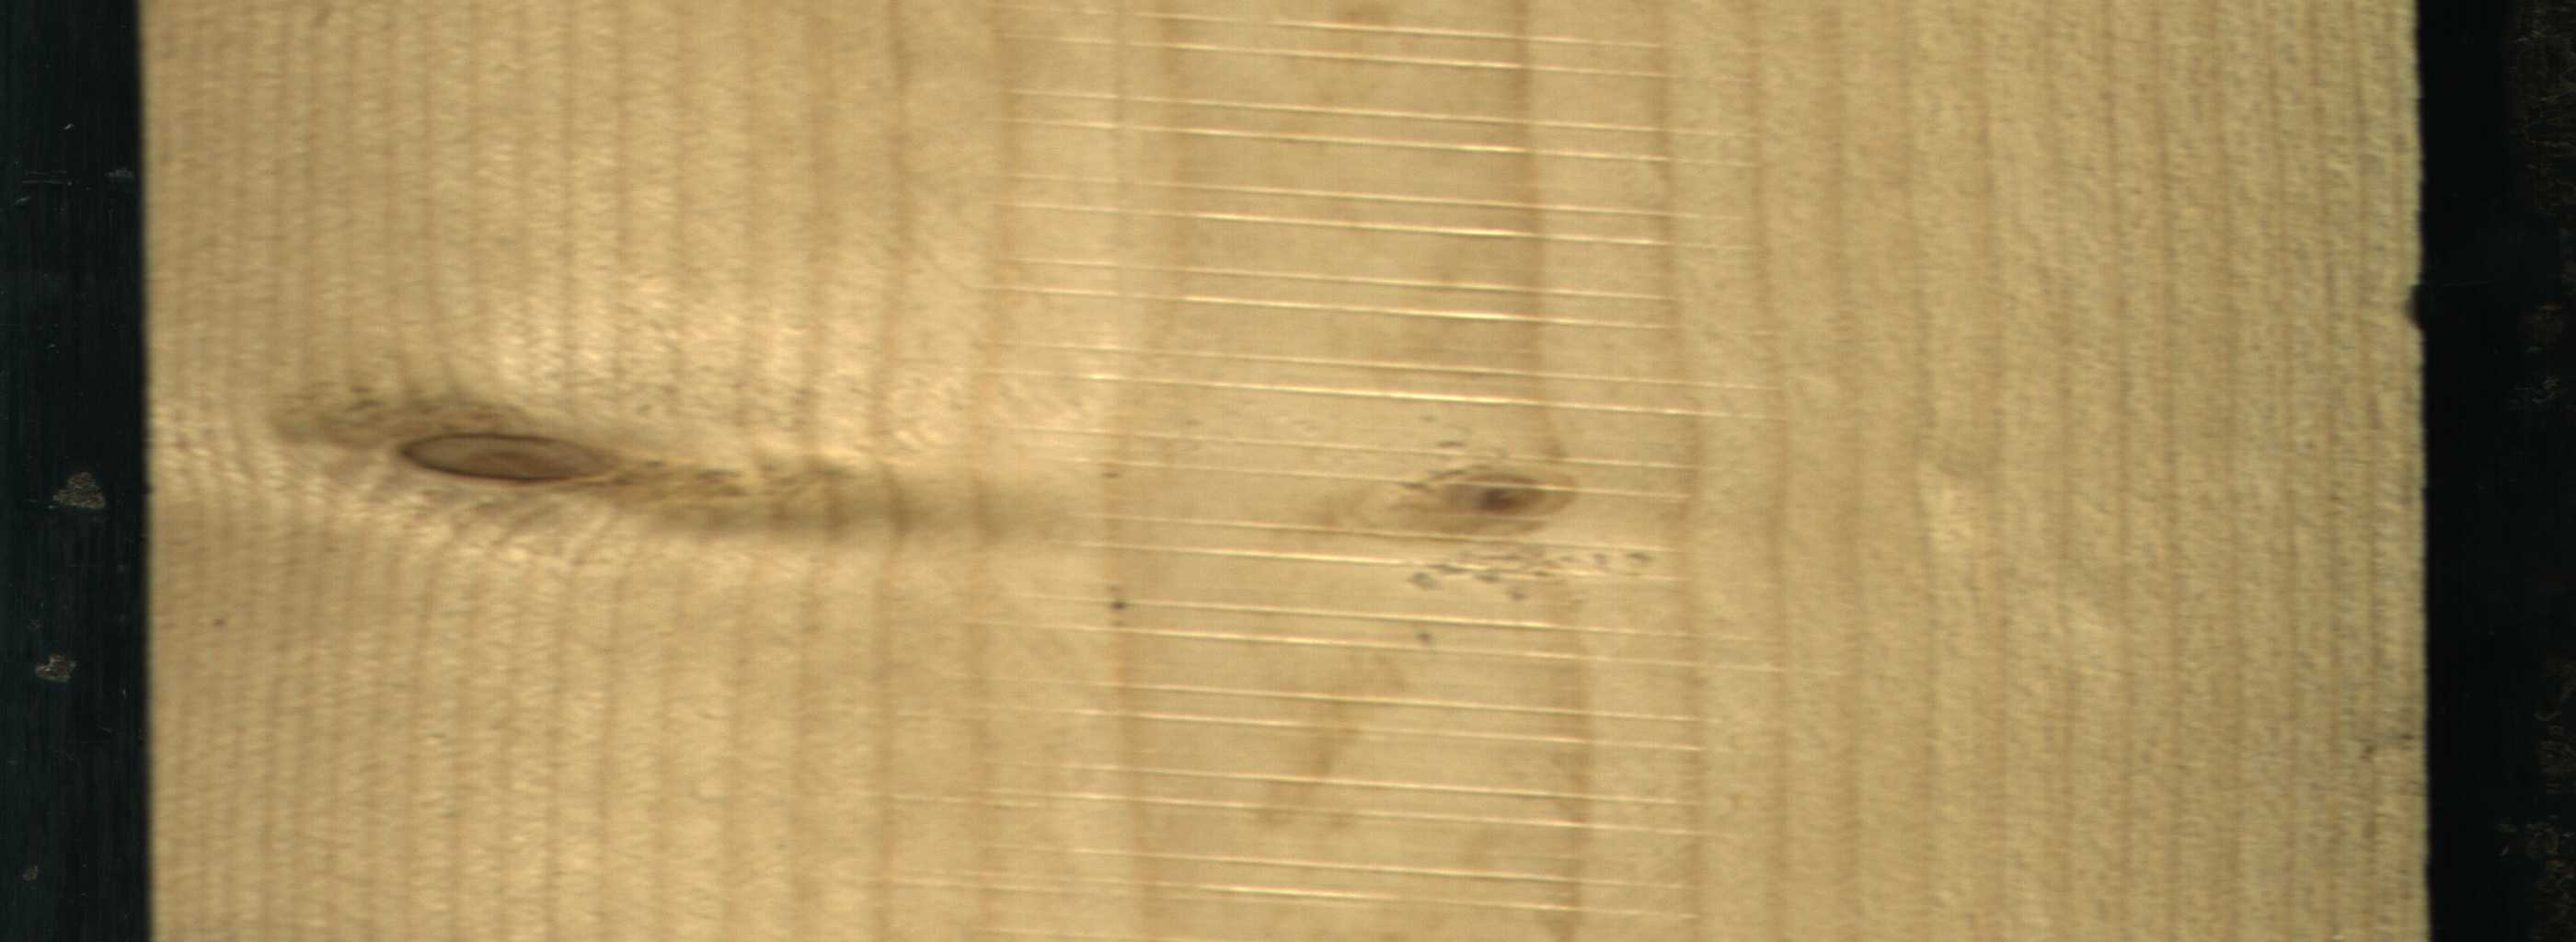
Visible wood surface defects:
Live_Knot
Live_Knot